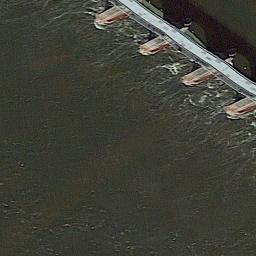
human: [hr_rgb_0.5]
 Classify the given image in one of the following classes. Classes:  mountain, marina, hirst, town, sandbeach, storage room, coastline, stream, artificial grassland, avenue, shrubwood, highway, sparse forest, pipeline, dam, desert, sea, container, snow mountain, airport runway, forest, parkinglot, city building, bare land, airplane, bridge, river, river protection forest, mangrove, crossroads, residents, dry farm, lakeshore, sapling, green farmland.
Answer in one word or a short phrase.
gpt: dam